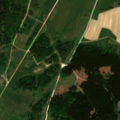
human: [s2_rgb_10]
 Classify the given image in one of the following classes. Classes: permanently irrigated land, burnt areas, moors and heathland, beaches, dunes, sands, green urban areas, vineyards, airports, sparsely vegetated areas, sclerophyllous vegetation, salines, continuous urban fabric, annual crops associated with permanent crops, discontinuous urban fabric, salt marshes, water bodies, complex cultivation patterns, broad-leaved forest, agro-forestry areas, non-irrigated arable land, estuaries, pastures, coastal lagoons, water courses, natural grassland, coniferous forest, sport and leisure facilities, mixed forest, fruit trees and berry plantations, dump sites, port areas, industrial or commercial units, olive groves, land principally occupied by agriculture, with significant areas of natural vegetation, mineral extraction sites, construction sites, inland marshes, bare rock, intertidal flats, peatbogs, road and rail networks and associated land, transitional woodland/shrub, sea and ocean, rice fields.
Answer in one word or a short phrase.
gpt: non-irrigated arable land, pastures, coniferous forest, mixed forest